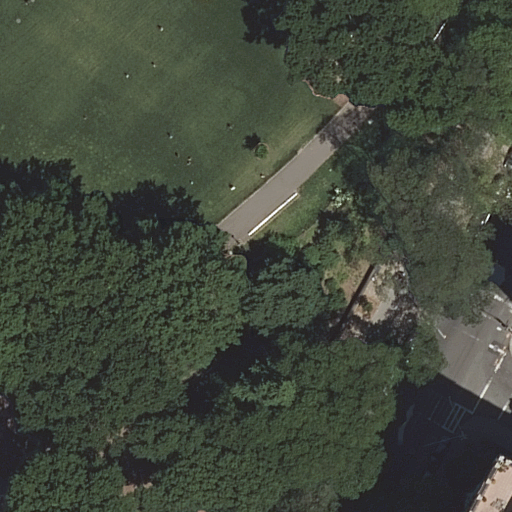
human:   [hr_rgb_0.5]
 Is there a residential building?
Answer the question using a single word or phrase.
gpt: yes

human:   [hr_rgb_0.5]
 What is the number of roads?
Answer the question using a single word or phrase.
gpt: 4

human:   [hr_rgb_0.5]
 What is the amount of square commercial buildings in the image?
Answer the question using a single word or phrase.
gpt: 0

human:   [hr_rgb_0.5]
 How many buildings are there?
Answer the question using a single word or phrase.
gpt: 1

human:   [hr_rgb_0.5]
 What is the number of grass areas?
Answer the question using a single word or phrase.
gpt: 1

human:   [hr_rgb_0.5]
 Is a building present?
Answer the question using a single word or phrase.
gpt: yes

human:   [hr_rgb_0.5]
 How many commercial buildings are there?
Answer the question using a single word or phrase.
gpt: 0

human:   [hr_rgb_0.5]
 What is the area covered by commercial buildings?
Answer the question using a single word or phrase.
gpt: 0m2

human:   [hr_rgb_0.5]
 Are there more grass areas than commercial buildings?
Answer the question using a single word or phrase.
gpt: yes

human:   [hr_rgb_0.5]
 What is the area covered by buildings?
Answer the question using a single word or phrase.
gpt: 87m2

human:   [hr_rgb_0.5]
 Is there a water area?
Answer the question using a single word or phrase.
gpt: no

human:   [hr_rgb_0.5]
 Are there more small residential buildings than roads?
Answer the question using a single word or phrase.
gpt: no

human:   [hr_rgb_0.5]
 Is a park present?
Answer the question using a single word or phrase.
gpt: yes

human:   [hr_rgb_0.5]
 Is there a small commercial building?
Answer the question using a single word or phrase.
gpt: no

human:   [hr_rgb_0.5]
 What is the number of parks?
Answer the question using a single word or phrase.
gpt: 1

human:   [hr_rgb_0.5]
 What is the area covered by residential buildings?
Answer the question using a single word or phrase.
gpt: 87m2

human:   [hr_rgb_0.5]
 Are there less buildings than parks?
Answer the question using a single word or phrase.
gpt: no

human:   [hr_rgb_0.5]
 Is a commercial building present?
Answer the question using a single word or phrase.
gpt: no

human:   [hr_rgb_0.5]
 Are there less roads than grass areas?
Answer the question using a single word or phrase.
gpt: no

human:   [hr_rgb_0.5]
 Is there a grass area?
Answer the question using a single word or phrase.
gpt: yes

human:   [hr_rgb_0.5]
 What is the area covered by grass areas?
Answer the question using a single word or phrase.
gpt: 6698m2

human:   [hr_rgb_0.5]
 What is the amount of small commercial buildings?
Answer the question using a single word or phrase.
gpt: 0

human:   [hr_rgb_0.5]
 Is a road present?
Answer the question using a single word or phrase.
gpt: yes

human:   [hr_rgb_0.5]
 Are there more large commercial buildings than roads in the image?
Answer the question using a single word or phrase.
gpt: no

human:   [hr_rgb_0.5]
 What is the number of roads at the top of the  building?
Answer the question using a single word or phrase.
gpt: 2

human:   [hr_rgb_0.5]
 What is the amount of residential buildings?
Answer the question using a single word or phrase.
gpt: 1

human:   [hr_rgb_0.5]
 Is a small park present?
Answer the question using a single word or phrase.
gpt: no

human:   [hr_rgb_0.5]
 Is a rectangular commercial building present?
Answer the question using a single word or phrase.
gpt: no

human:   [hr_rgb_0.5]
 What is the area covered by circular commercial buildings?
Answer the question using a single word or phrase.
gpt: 0m2

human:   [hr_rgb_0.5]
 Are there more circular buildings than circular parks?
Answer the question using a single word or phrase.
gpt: no

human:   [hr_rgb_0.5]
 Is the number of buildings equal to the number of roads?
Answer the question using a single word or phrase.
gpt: no

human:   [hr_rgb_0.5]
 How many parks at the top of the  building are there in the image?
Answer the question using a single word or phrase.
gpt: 0

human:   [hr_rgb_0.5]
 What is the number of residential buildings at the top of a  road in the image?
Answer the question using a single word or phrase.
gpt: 0

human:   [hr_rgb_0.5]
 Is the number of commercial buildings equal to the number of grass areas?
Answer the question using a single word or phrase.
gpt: no

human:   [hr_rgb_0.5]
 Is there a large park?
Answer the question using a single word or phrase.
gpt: yes

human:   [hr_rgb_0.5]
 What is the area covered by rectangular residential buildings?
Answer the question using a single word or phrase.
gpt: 87m2

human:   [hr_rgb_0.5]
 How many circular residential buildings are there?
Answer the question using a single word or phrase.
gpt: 0

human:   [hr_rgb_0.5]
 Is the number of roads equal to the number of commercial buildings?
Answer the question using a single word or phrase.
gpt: no

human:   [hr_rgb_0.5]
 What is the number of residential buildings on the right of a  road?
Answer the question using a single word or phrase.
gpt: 1

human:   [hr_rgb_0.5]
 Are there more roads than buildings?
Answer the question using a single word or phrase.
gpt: yes

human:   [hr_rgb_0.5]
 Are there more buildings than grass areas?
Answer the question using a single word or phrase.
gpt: no

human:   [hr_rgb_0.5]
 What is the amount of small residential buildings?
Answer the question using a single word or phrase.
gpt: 1

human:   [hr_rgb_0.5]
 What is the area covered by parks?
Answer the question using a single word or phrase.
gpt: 10631m2

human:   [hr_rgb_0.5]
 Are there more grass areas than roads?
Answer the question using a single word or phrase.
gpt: no

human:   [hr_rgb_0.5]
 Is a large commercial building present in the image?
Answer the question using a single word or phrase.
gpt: no

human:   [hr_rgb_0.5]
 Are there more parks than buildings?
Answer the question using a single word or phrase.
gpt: no

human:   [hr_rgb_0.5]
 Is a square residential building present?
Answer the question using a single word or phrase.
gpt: no

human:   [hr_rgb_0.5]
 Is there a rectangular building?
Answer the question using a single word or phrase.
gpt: yes

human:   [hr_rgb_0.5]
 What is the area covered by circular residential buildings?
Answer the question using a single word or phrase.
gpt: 0m2

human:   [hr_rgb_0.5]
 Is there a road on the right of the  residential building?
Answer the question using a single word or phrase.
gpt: no

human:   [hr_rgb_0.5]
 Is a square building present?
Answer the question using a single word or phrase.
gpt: no

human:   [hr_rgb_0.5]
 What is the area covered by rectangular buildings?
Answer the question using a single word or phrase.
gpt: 87m2

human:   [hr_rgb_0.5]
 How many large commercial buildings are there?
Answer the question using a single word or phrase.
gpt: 0

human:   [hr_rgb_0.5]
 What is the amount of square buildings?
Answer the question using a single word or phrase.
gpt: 0

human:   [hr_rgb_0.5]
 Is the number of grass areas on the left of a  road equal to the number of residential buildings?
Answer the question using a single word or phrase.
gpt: yes

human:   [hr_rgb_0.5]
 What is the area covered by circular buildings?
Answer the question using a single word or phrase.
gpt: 0m2

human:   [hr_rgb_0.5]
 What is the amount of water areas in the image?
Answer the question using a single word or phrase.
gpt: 0

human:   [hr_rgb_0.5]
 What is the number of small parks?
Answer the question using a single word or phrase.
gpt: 0

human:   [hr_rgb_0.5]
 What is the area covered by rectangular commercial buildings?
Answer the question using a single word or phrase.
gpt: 0m2

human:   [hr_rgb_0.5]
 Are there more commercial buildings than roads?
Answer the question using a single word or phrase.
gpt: no

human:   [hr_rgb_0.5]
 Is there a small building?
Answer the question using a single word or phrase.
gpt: yes

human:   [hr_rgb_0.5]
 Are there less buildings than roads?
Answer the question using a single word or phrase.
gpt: yes

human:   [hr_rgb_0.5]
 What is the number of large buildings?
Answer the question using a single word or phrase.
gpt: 0

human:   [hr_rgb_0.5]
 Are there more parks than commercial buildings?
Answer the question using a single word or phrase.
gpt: yes